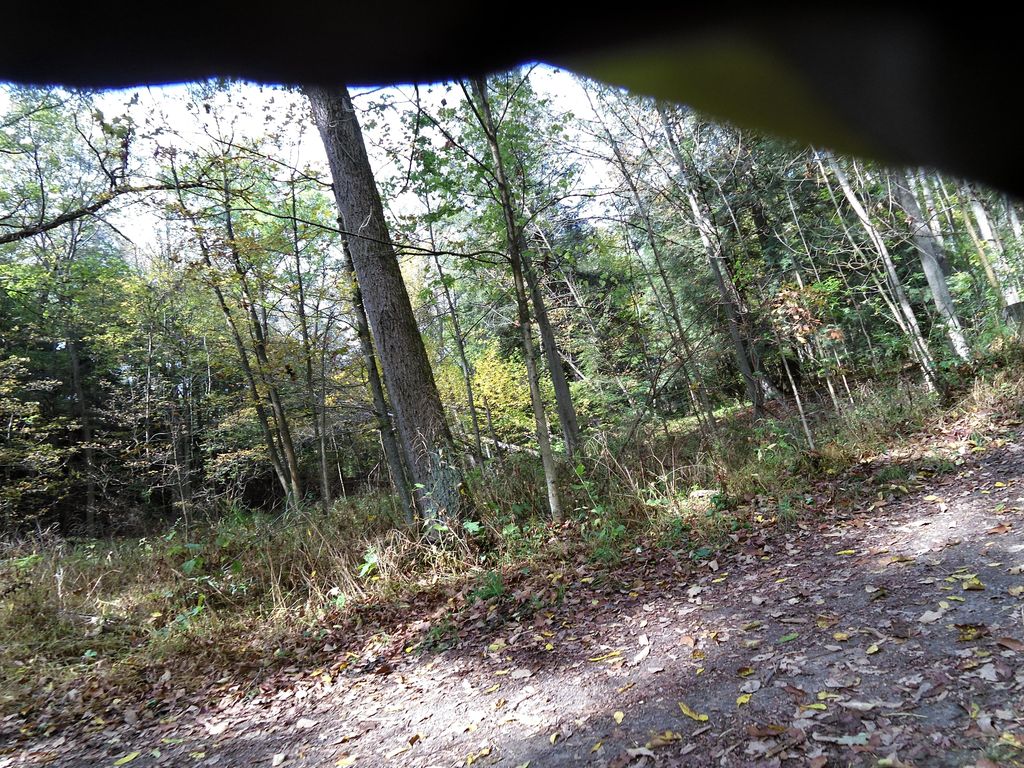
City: hamilton